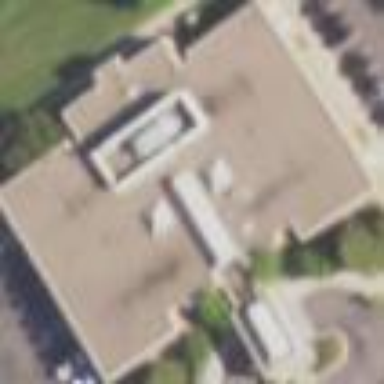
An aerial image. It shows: Commercial building that houses clinic providing healthcare services.